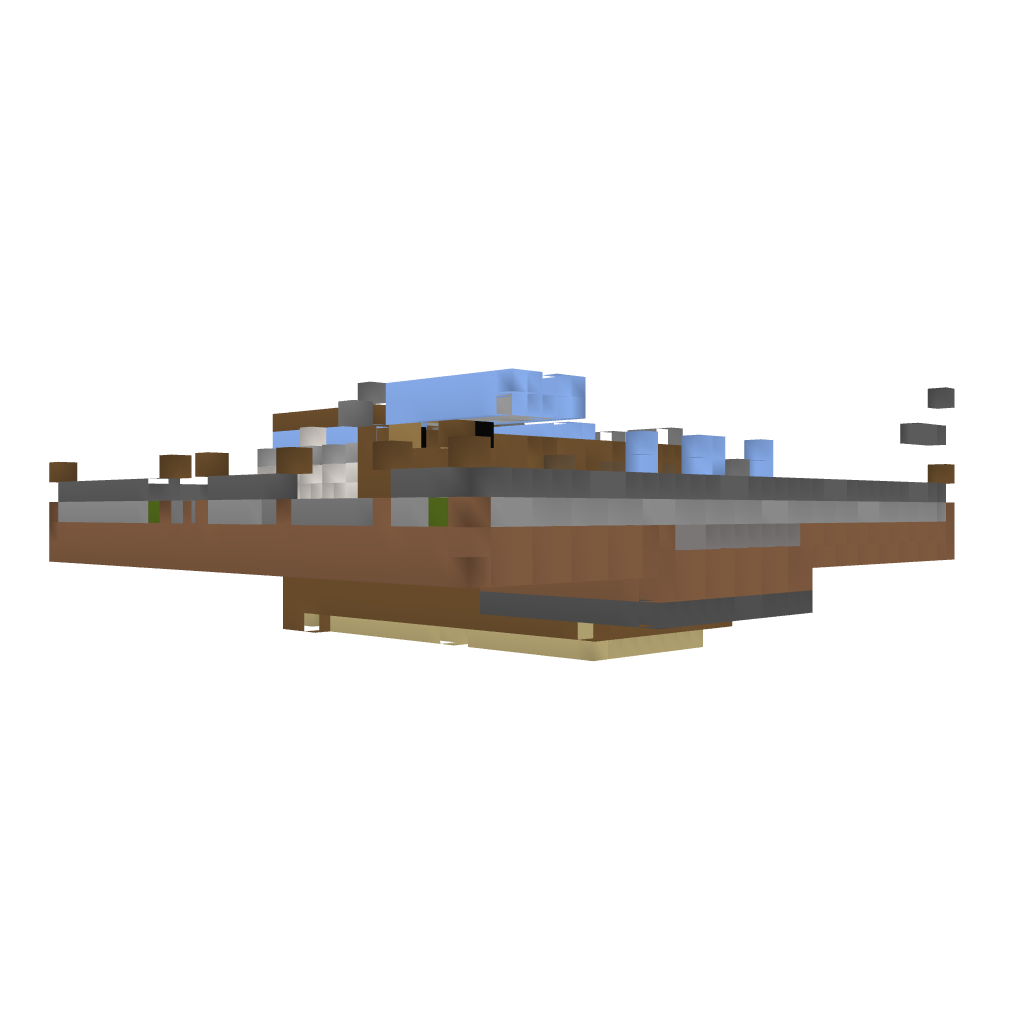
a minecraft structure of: Modern House 3